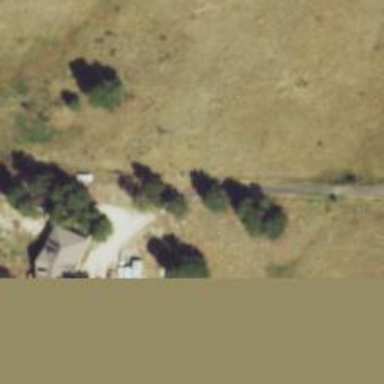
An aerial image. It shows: Driveway.